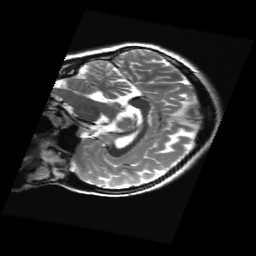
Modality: T2w
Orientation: sagittal
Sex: female
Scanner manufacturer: ge
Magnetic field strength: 3 T
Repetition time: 5 s
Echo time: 0.101 s